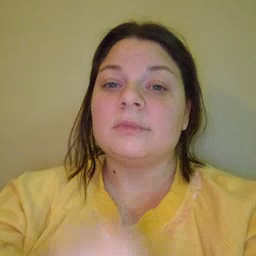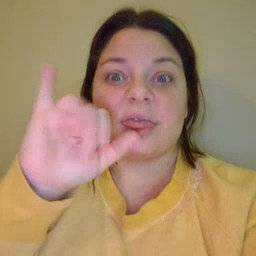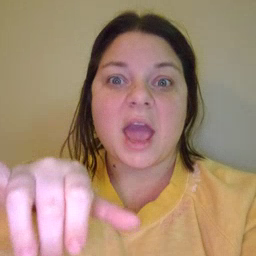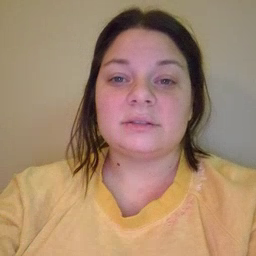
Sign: that